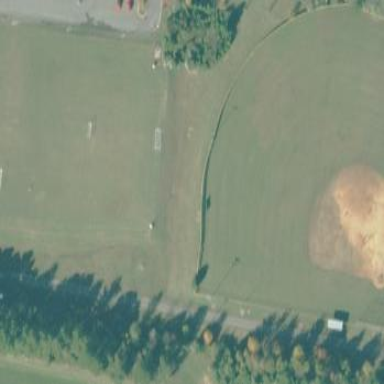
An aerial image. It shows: Soccer pitch for leisureland activities.